Question: I have a DatePicker that Looks like this:

And Im setting Notifications from the selected date from the DatePicker, and Its obvious that I dont need the past dates, how can I hide them? I tried something that I found in other question but didnt work, looks like this:
'''
[super viewDidLoad];
NSCalendar *calendar = [[NSCalendar alloc] initWithCalendarIdentifier:NSGregorianCalendar];
NSDate *currentDate = [NSDate date];
NSDateComponents *comps = [[NSDateComponents alloc] init];
NSDate *minDate = [calendar dateByAddingComponents:comps toDate:currentDate options:0];
[self.DatePicker setMinimumDate:minDate];
'''
Thanks!!
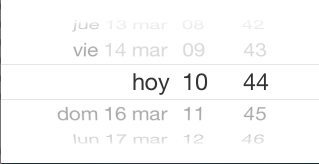
Answer: Try this
'''
[picker setMinimumDate: [NSDate date]];
'''
OR Try This code
'''
NSCalendar *calendar = [[[NSCalendar alloc] initWithCalendarIdentifier:NSGregorianCalendar] autorelease];
NSDate *currentDate = [NSDate date];
NSDateComponents *comps = [[[NSDateComponents alloc] init] autorelease];
[comps setYear:30];
NSDate *maxDate = [calendar dateByAddingComponents:comps toDate:currentDate options:0];
[comps setYear:-30];
NSDate *minDate = [calendar dateByAddingComponents:comps toDate:currentDate options:0];
[datePicker setMaximumDate:maxDate];
[datePicker setMinimumDate:minDate];
'''
It will works for you hopefully.